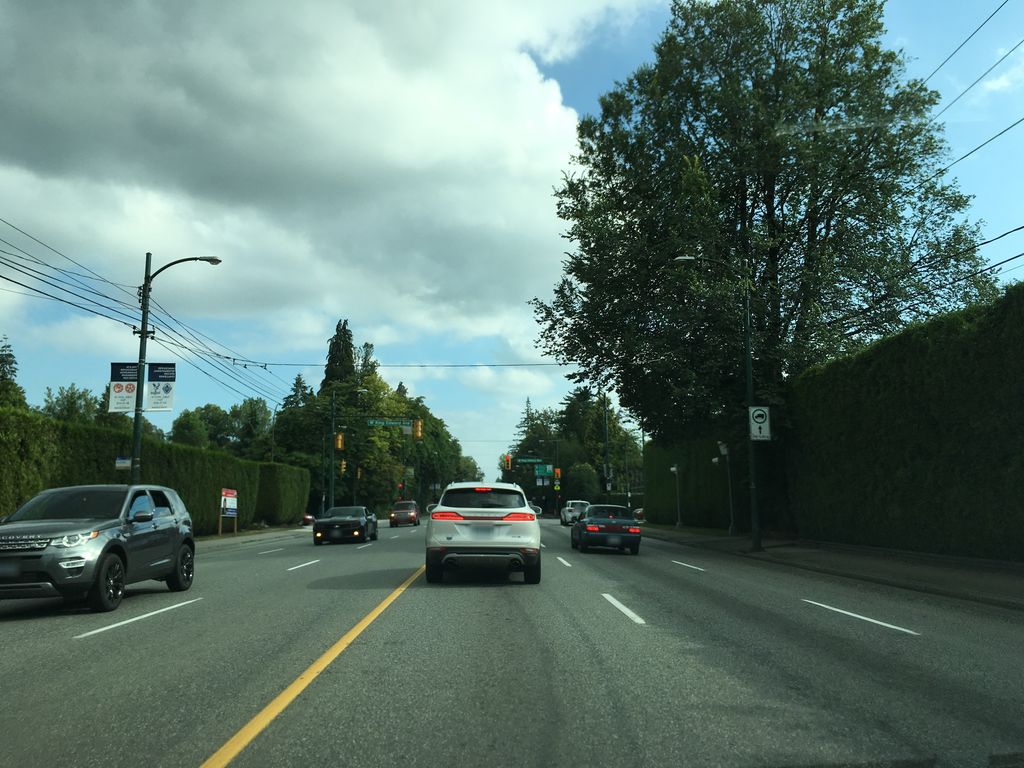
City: vancouver